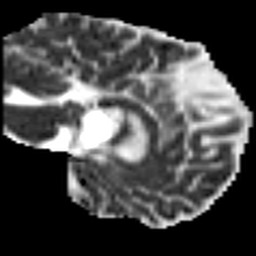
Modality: MD
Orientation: sagittal
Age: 37
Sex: male
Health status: ill
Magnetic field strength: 3 T
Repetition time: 9 s
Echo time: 0.093 s